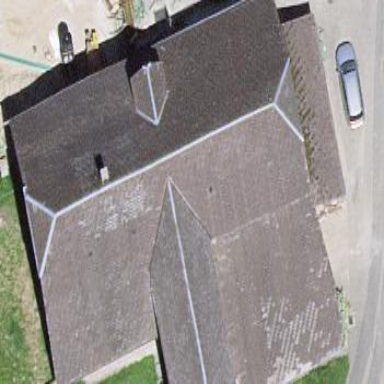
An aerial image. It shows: Farm building.